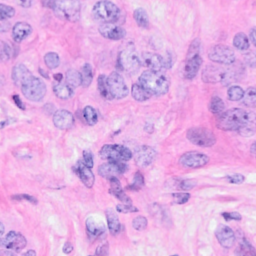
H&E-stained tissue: Breast